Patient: sex M, age 49
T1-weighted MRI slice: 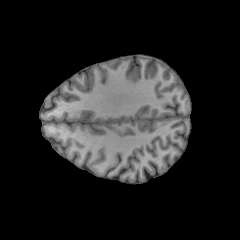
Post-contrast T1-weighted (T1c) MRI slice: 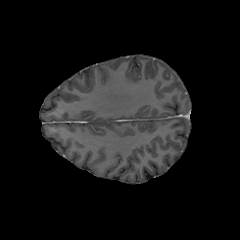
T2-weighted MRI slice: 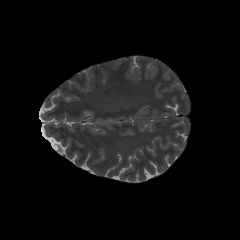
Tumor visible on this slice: no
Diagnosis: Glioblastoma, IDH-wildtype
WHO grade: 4